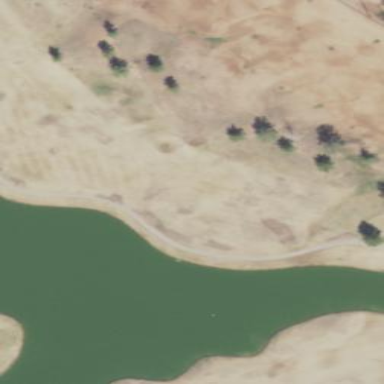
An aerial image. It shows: Water hazard in golf course. The hazard is natural water feature.